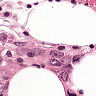
Metastatic tissue present: yes